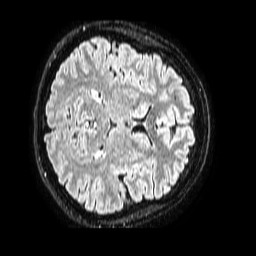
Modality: FLAIR
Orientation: axial
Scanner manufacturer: philips
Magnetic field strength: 1.5 T
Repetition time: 4.8 s
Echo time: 0.3 s